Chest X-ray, PA view. Patient: 55 years old, sex F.
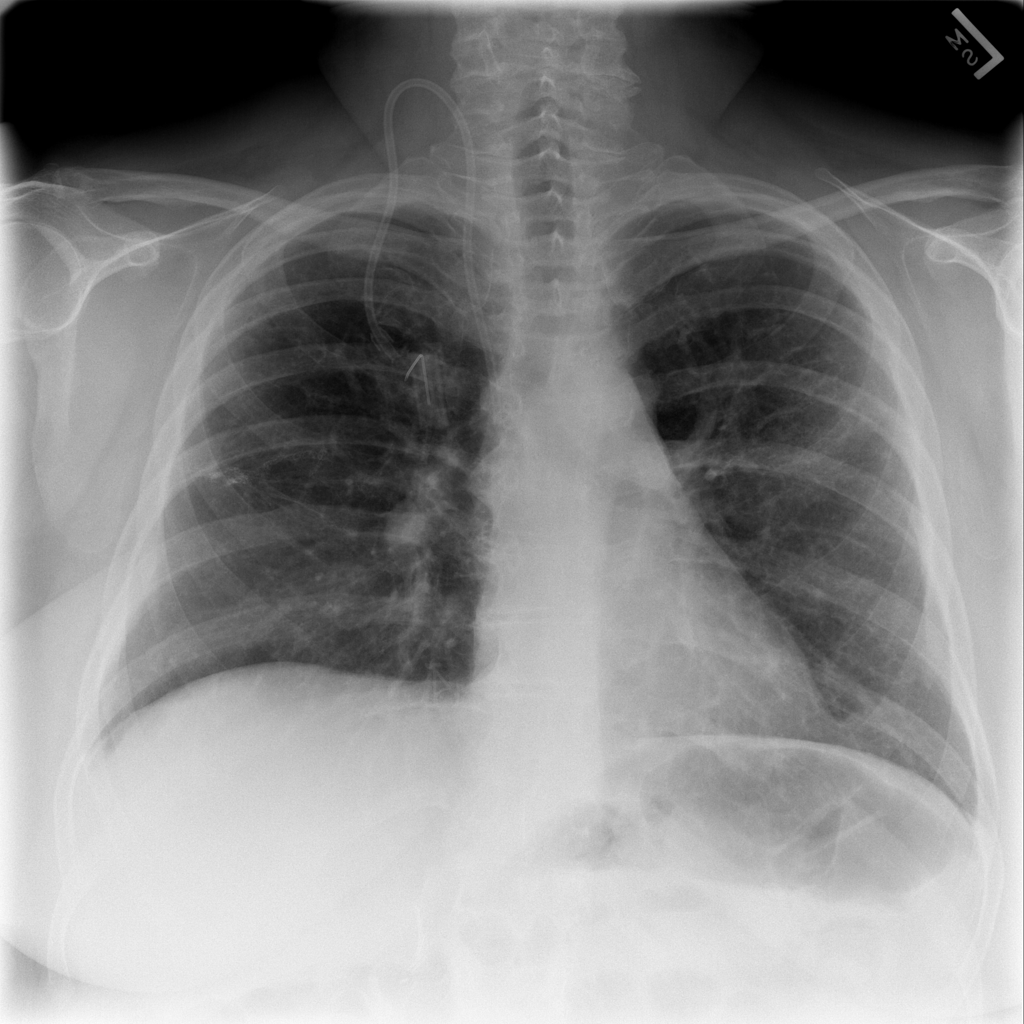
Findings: No Finding